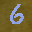
Label: 6